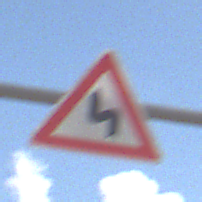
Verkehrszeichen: DoppelkurveZunaechstLinks
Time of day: Midday
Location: Outdoor (Nature)
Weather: PartlyCloudy
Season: NotSpecified
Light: Natural